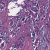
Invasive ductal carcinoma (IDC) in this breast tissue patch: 1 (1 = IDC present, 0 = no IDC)